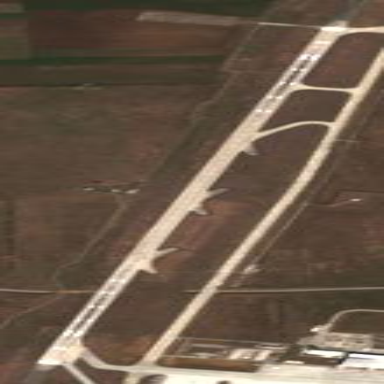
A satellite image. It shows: Concrete runway at the airport.